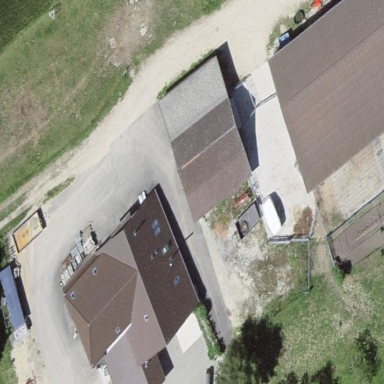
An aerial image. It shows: Farmyard area.